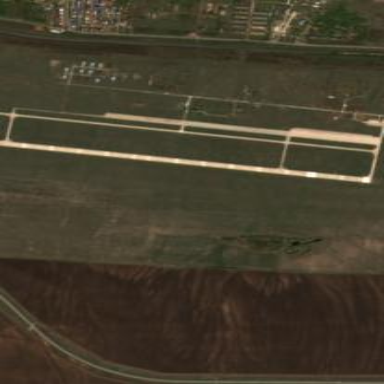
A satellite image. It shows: Military airfield located within larger aerodrome area.